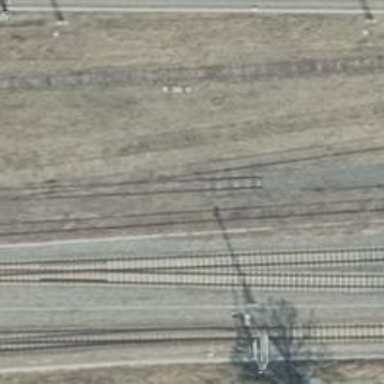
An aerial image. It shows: Disused railway yard.